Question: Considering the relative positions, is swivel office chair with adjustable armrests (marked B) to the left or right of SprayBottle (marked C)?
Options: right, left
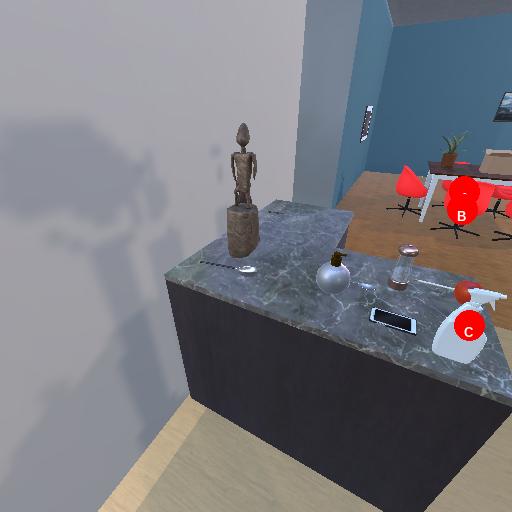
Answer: right